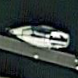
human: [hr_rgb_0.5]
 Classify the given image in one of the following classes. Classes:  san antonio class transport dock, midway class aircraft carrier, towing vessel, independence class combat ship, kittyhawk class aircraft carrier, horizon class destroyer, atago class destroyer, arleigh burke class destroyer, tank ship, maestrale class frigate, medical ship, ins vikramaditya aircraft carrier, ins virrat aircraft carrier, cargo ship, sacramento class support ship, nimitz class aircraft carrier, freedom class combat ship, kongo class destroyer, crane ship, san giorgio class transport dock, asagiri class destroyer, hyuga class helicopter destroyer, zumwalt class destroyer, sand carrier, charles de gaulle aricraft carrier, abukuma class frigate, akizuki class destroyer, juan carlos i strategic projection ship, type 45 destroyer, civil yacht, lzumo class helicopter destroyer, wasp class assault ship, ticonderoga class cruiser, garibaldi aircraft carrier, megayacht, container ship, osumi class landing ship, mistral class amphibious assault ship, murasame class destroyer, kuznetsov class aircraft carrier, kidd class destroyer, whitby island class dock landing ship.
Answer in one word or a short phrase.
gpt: Civil yacht